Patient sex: F
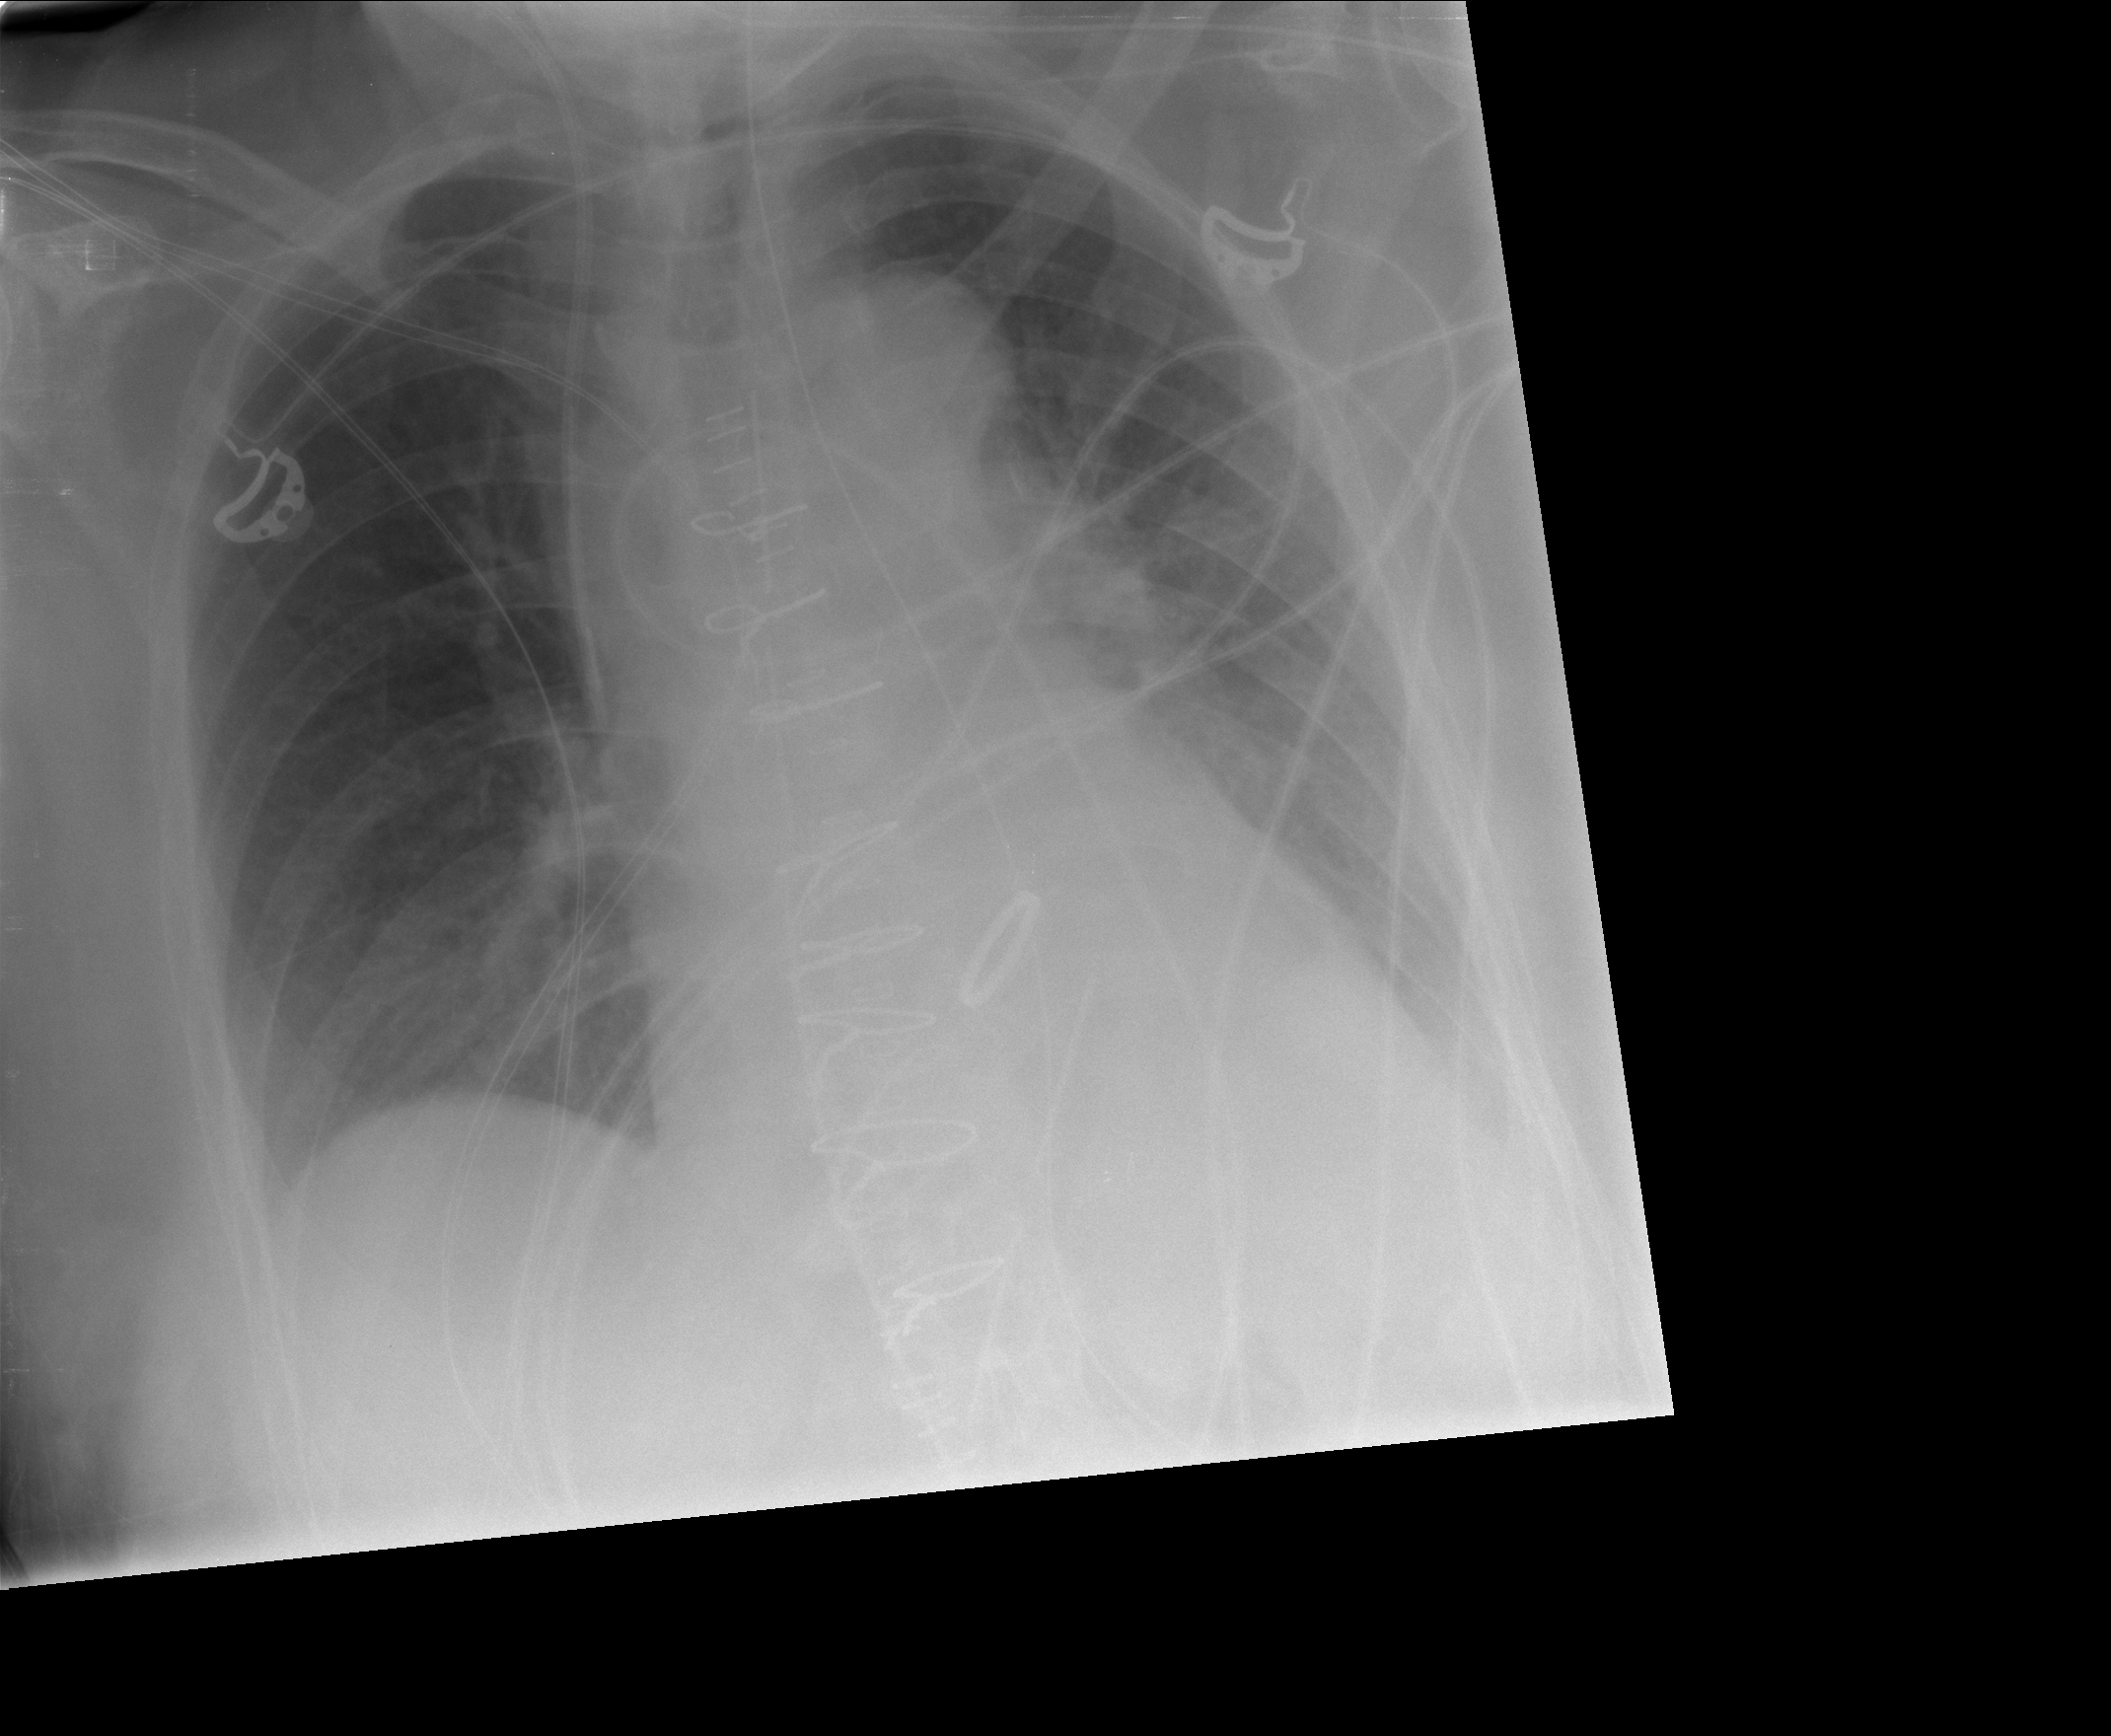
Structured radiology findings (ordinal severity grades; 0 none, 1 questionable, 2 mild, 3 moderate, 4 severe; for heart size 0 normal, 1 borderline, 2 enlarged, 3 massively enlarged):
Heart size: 0
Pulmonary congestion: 0
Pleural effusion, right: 0
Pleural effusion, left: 2
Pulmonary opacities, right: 0
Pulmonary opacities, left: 1
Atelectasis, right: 0
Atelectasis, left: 0